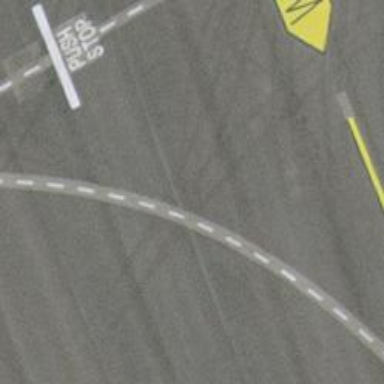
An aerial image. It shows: Airport parking position.